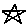
Label: star